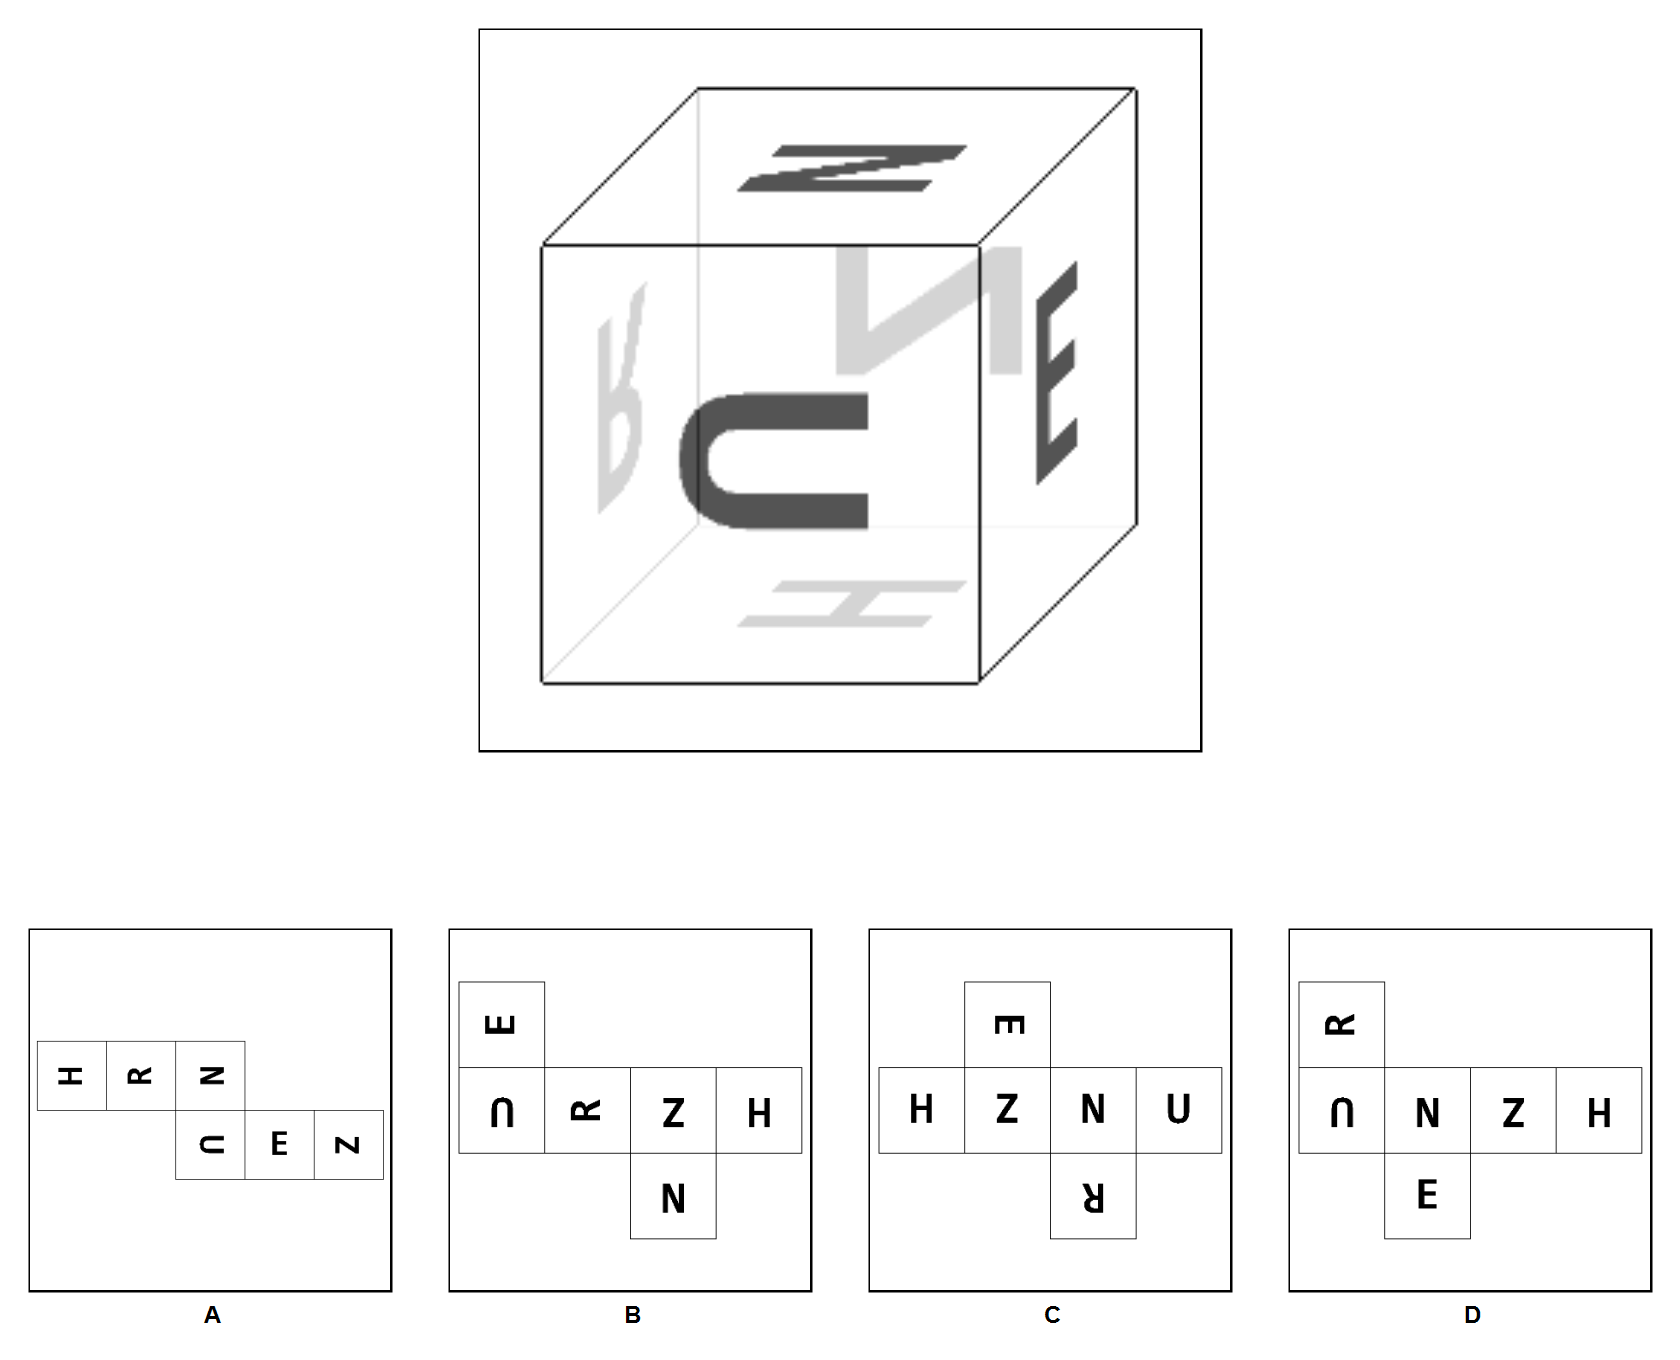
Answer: B